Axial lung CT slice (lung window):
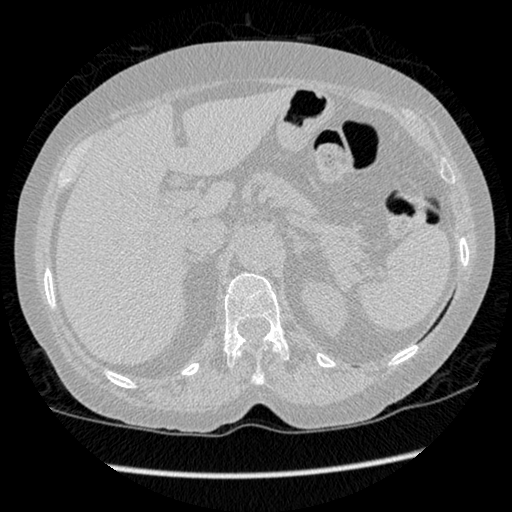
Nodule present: no